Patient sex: F
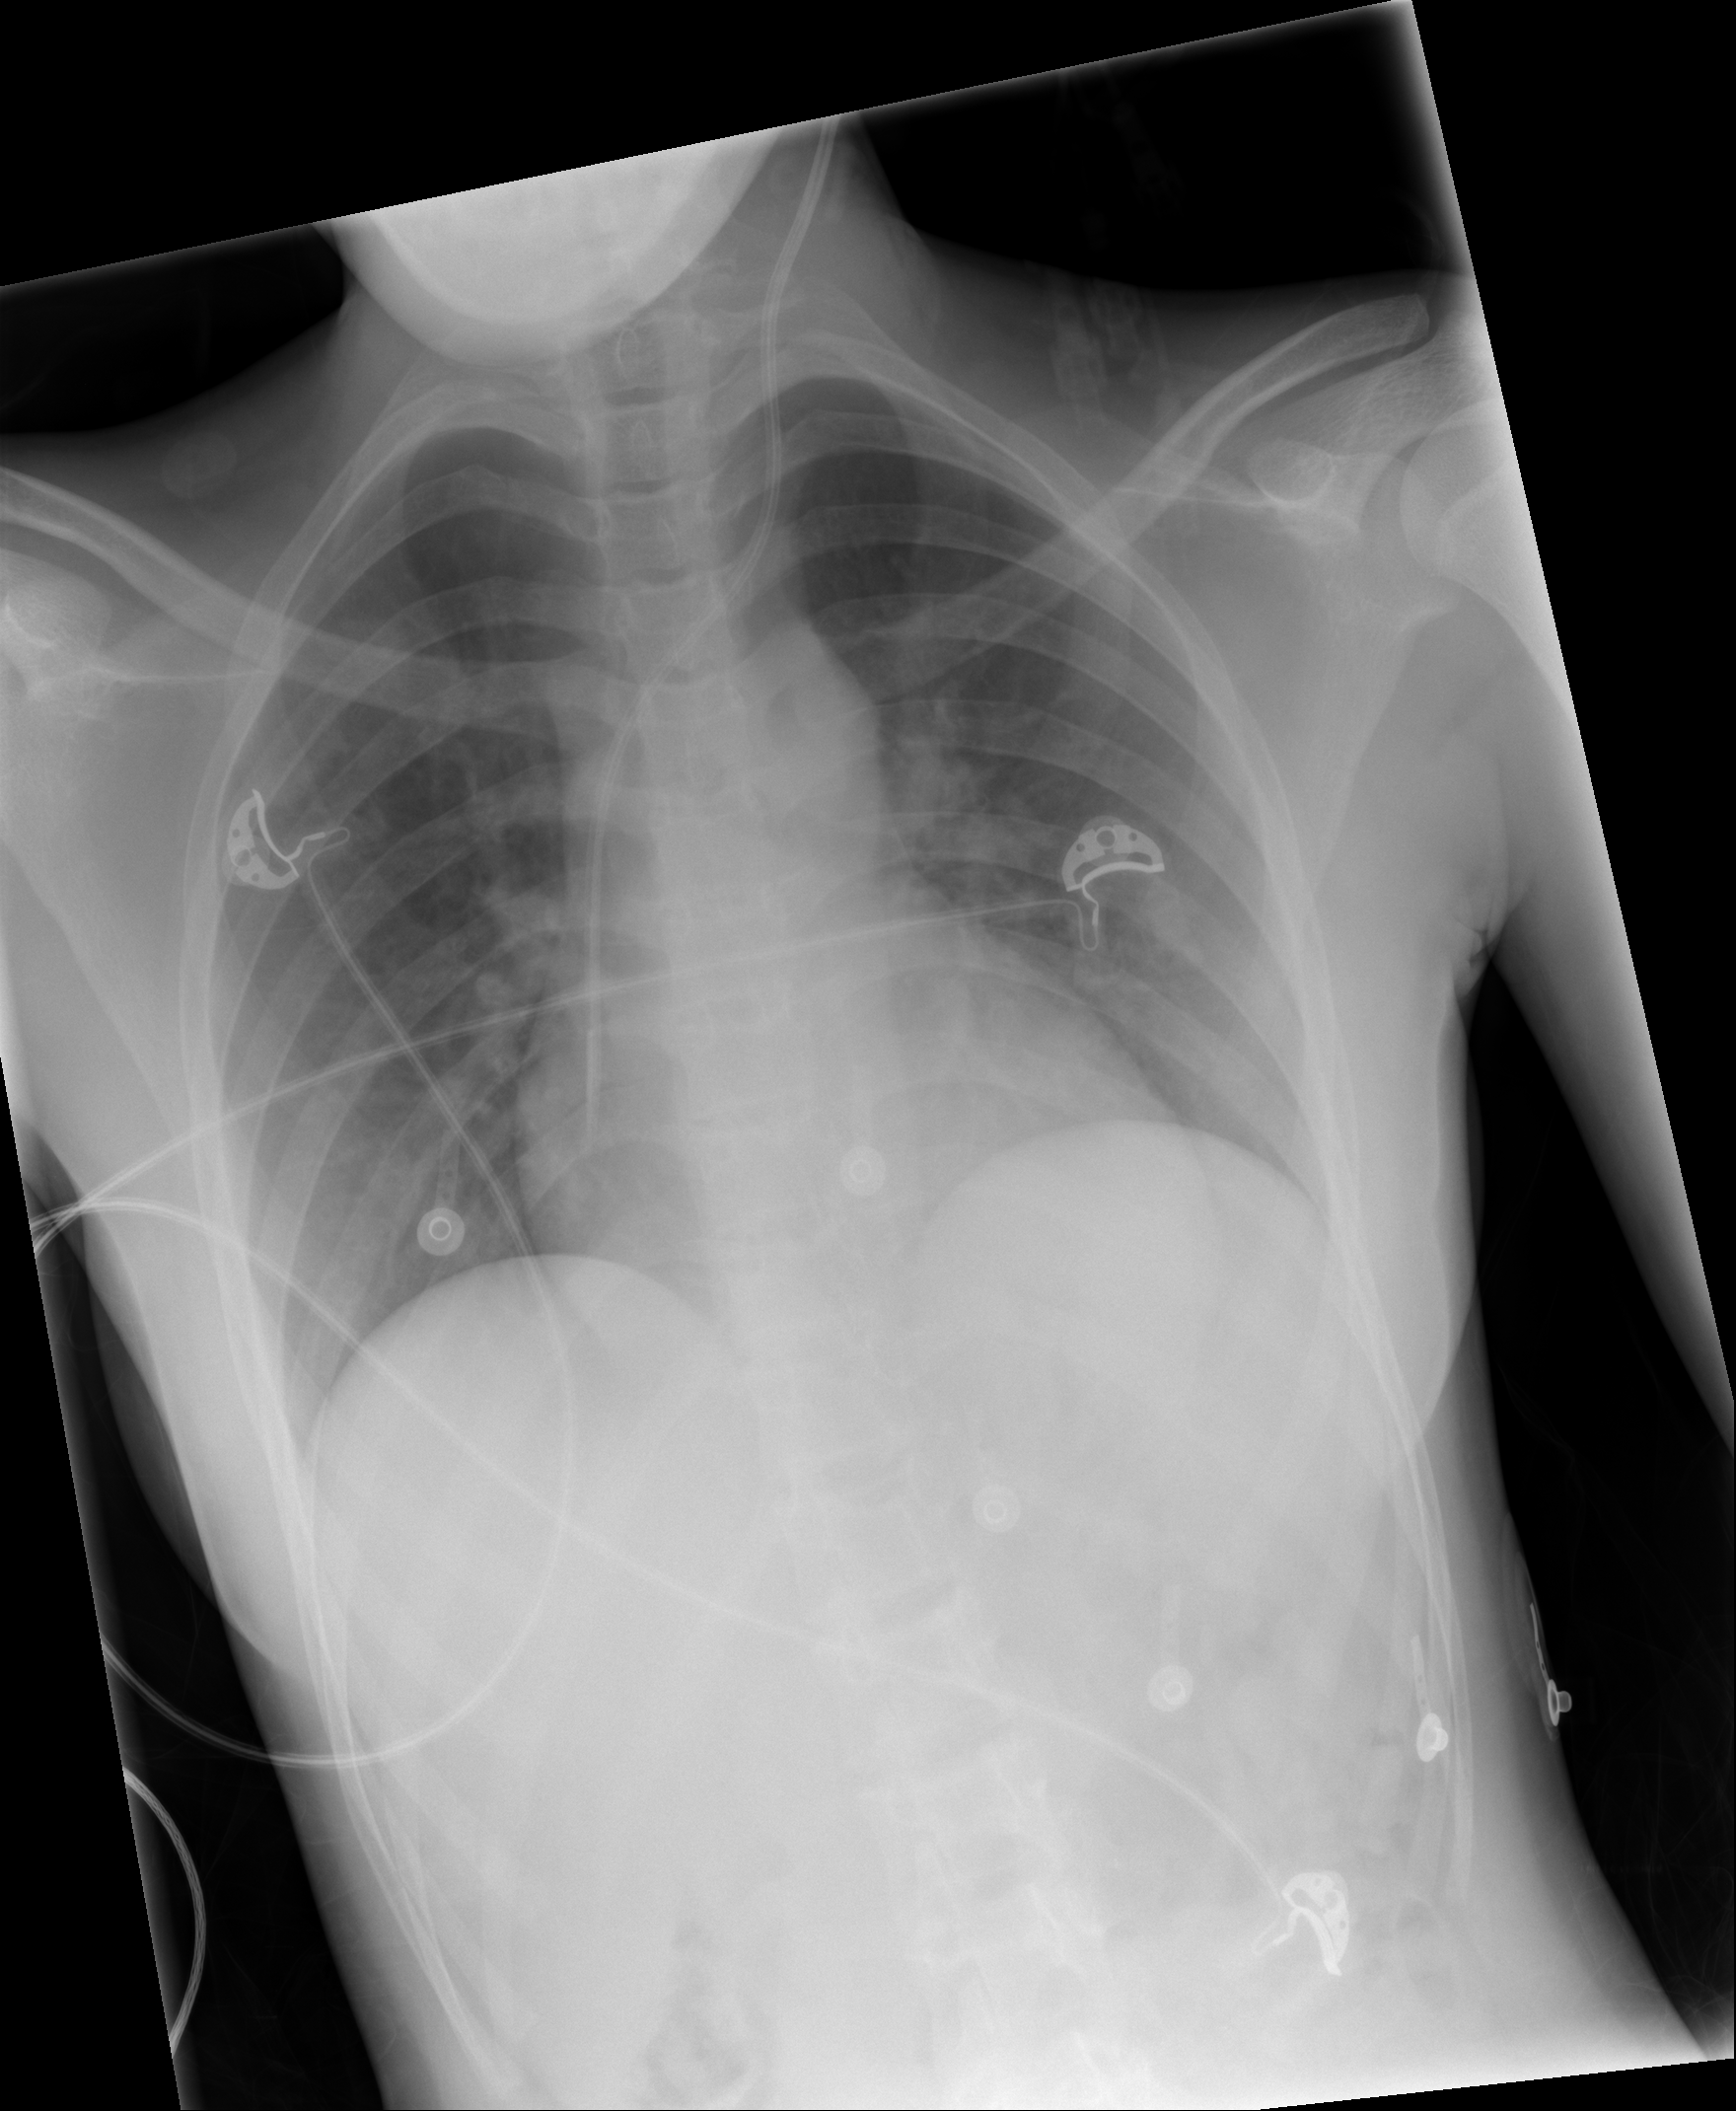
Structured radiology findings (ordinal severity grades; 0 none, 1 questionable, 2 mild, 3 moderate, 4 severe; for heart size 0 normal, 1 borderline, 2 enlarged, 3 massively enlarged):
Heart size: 2
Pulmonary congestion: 2
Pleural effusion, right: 0
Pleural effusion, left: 0
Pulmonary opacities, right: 0
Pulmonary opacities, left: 0
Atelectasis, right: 0
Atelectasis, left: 0